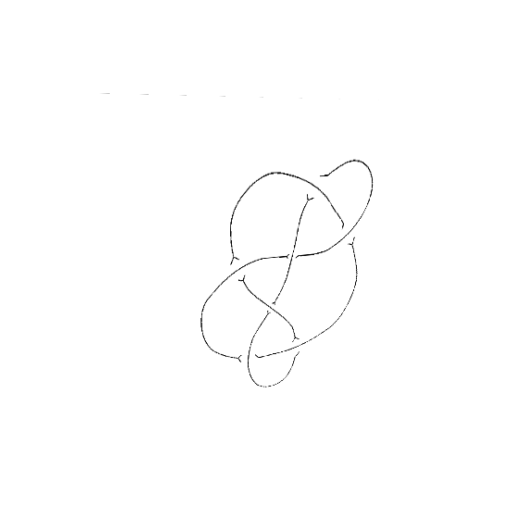
Crossing number: 7